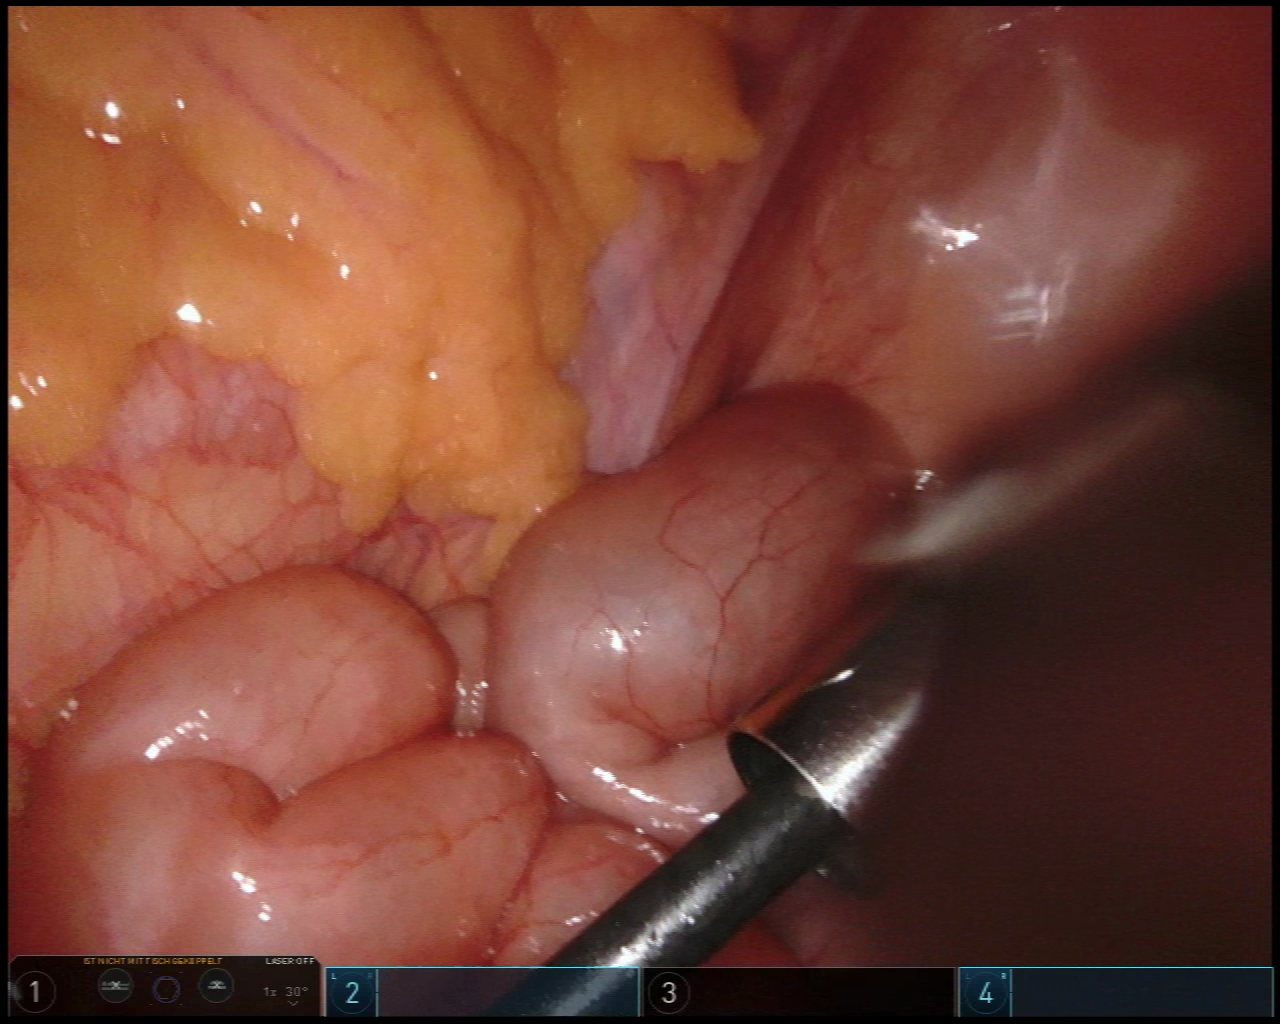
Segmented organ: small_intestine
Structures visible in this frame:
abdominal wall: yes
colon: no
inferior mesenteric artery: no
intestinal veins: no
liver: no
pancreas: no
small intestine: yes
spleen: no
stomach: no
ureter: no
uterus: no
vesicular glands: no